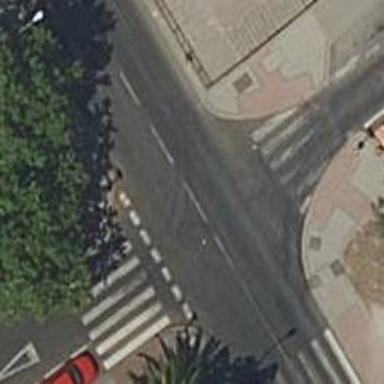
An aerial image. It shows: Road with "give way" sign.